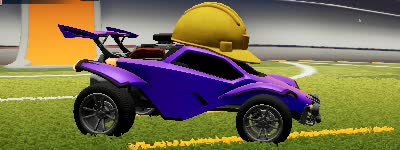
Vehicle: octane